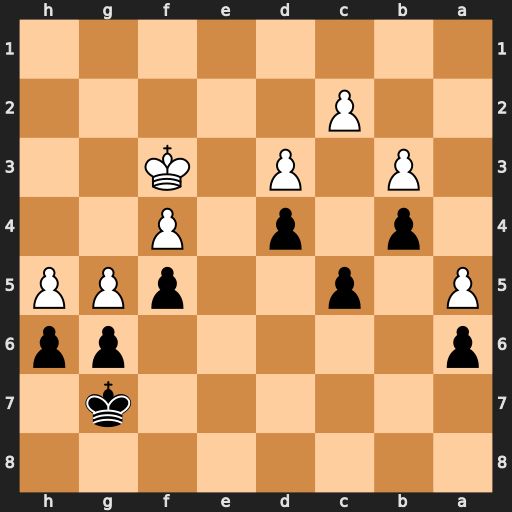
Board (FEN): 8/6k1/p5pp/P1p2pPP/1p1p1P2/1P1P1K2/2P5/8
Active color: b
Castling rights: -
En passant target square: -
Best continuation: hxg5 fxg5 gxh5